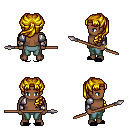
a pixel art fantasy rpg character, male body template, human, dark skin, steel arm armor, teal pants, blonde princess hairstyle, bracelets, black slippers, spear, four views (front, back, left, right), 2x2 character sprite sheet, small pixel art, hard edges, no anti-aliasing